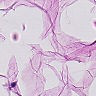
Metastatic tissue present: no